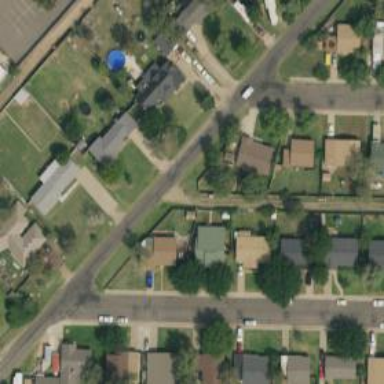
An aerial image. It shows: Alley classified as service road.